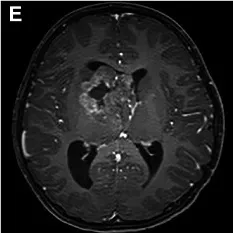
Preoperative MRI (A-F) demonstrated a 3 cm x 2 cm x 1.5 cm mass located in the right basal ganglia and thalamus, protruding into the right lateral ventricle. The tumour showed heterogeneous enhancement after gadolinium administration (E,F).
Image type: radiology (mri)